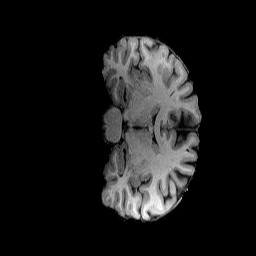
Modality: T1w
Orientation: coronal
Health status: healthy